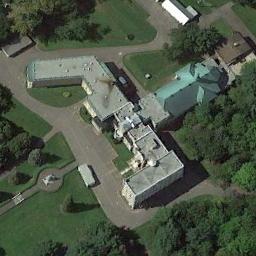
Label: church